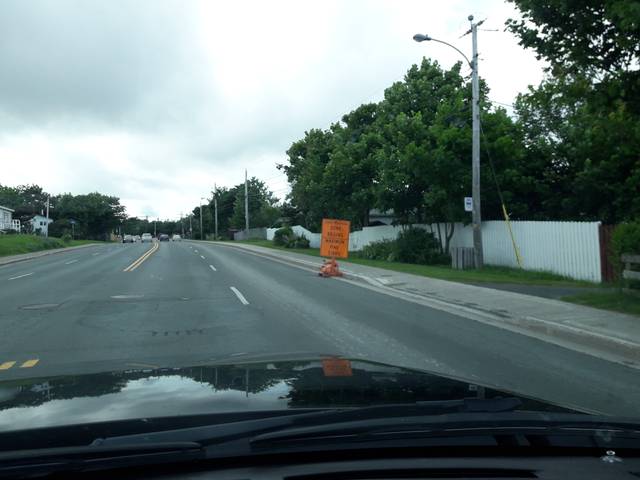
Region: Canada
Coordinates: 47.52, -52.815